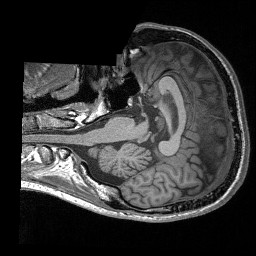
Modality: T1w
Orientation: axial